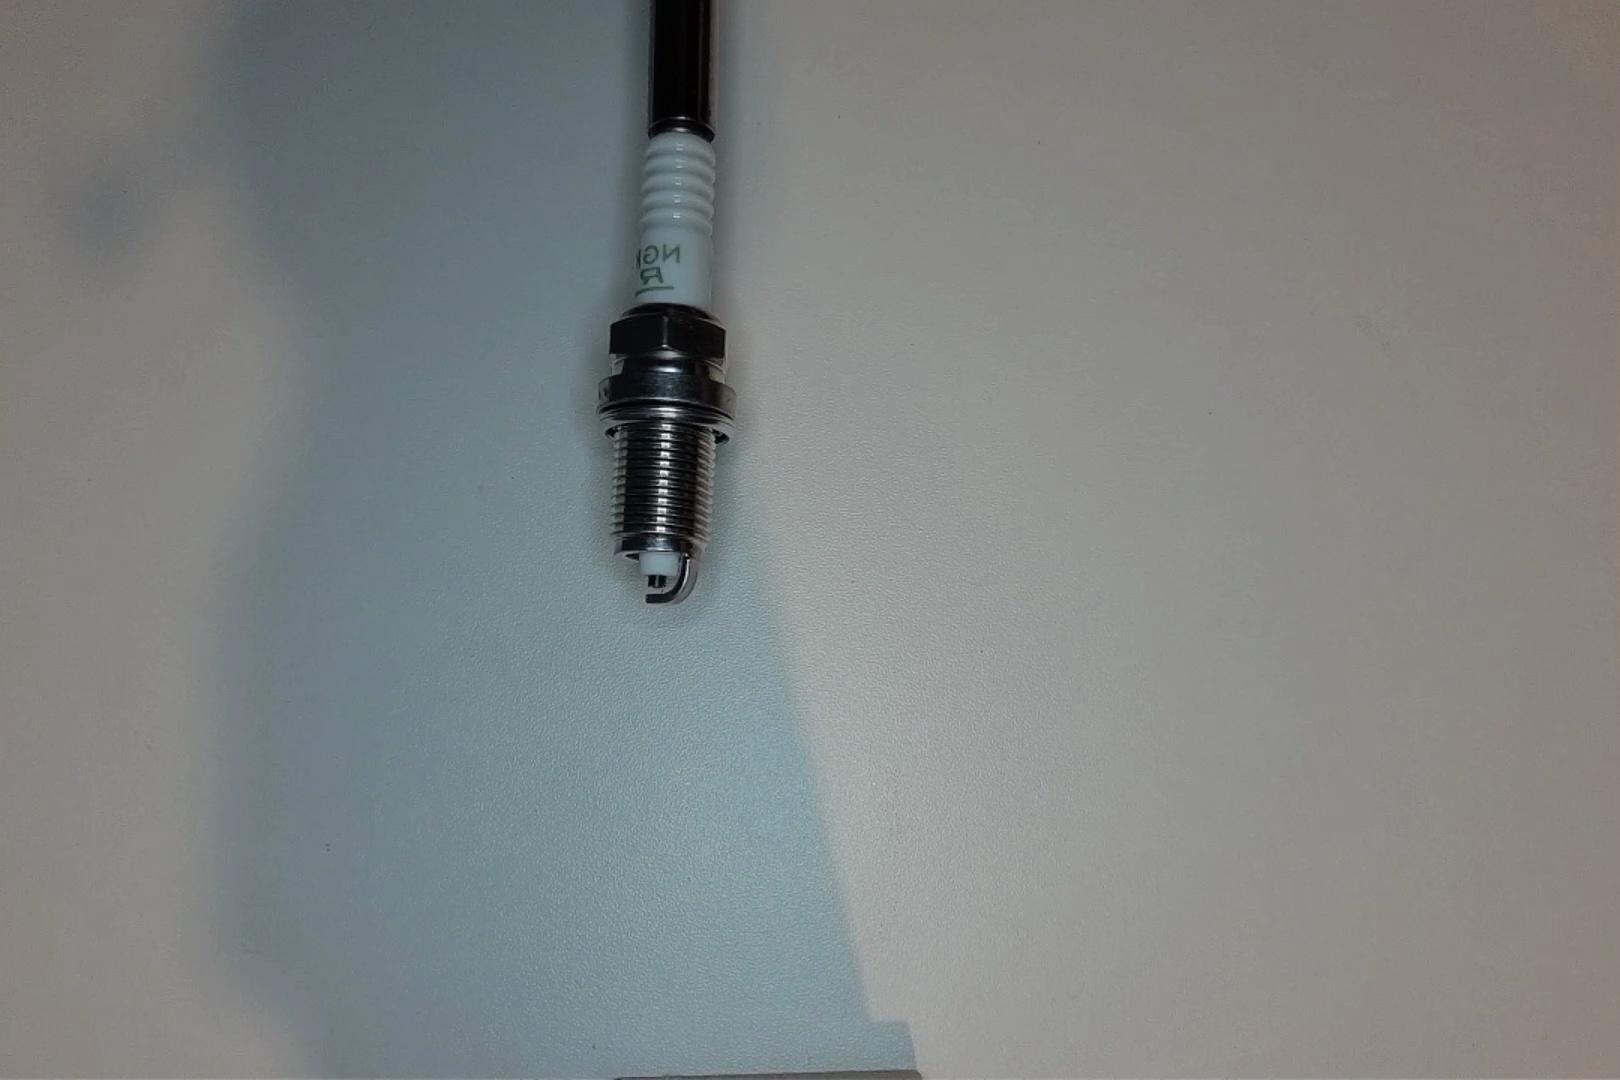
Label: no anomaly